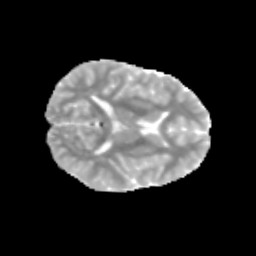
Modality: MD
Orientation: axial
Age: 13
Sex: male
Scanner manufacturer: siemens
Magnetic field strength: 3 T
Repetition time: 3.8 s
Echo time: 0.07 s